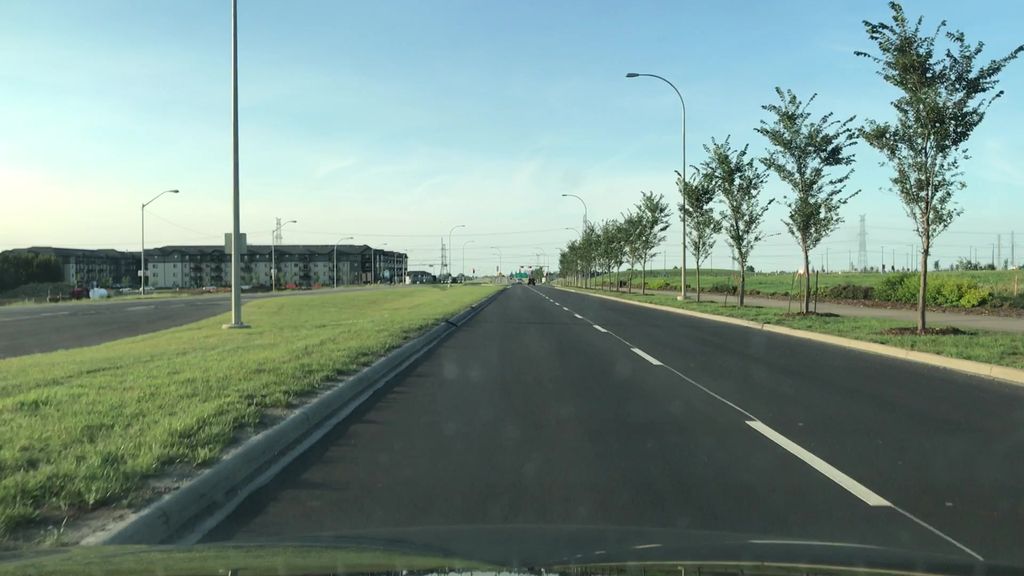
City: edmonton